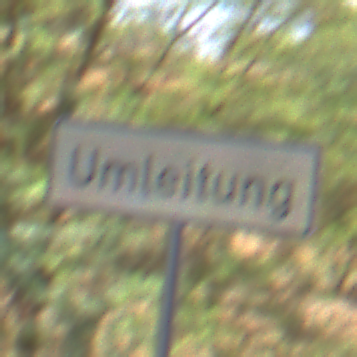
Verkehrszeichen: Umleitungsankuendigung
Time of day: Midday
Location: Roofed (Underpass)
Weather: Clear
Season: NotSpecified
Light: Natural